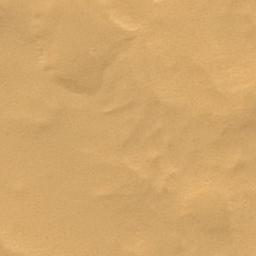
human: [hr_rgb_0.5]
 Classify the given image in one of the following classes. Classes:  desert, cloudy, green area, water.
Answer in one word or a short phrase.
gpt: desert